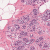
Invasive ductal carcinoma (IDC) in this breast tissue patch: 0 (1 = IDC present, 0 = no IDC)